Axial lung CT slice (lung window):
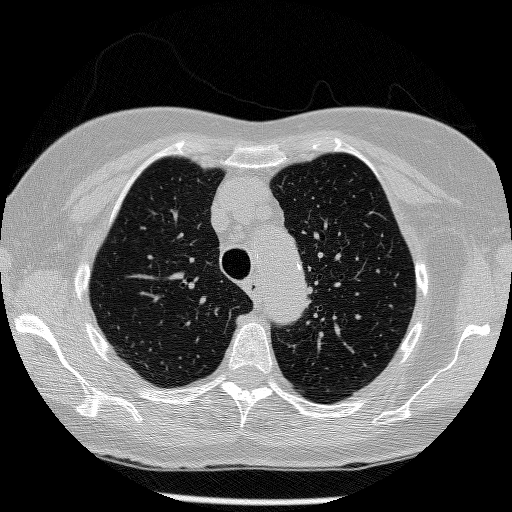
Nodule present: no